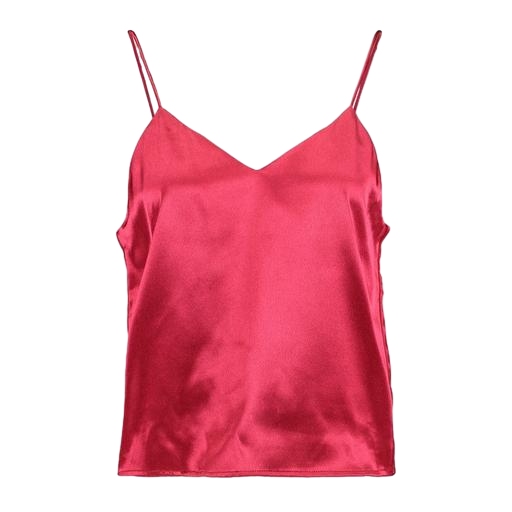
red double strap v-back camisole, camisole top, red tank top, white background